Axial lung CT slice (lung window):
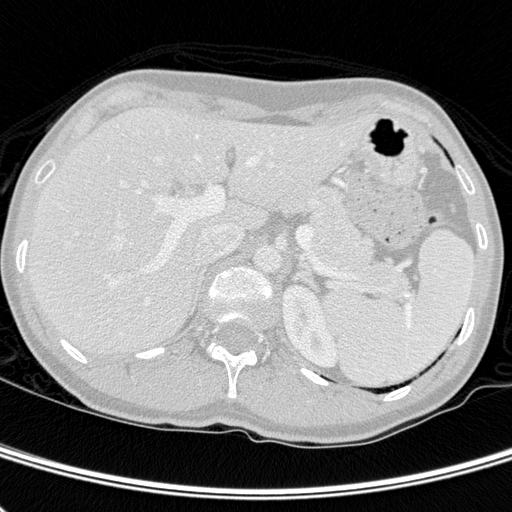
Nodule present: no